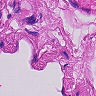
Metastatic tissue present: no